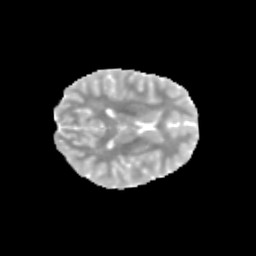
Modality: MD
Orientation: axial
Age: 10
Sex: female
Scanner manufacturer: siemens
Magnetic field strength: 3 T
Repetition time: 3.8 s
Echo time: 0.07 s